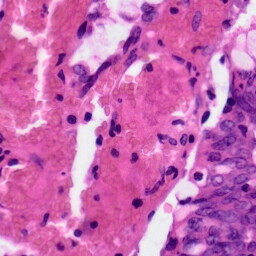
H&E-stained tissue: Colon